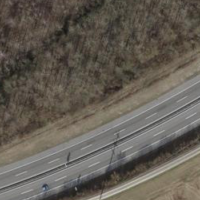
EUNIS habitat code: 57
Species observed at this site:
Pseudochorthippus parallelus